Aerial crown-view tile of a tropical tree (Barro Colorado Island, Panama), acquired 20241112:
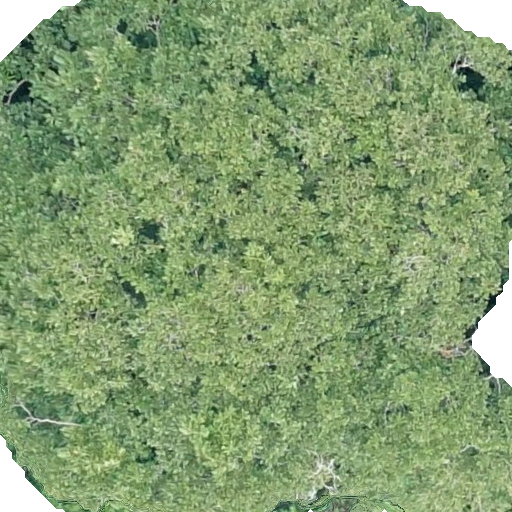
Species: Dipteryx oleifera
GBIF accepted scientific name: Dipteryx oleifera
Crown area: 452.274 m²